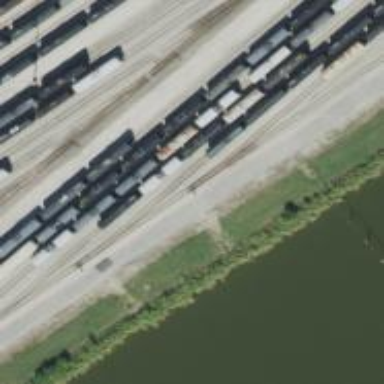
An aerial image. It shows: Railway yard.